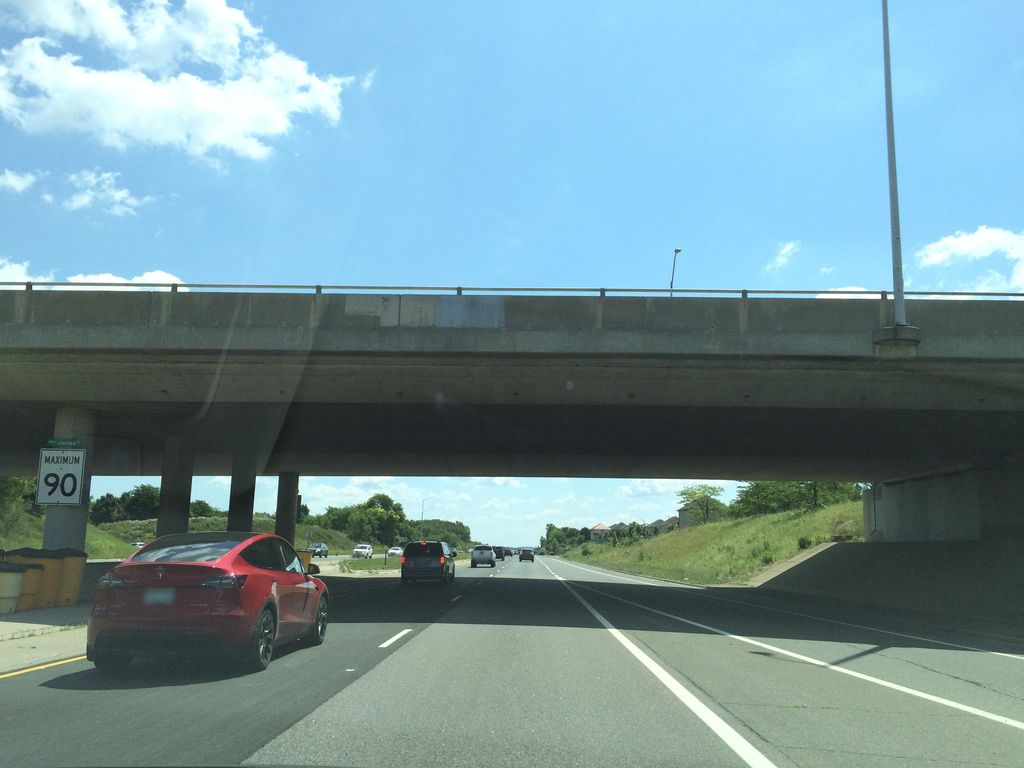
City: hamilton